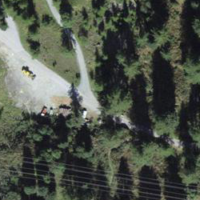
EUNIS habitat code: 43
Species observed at this site:
Adenostyles alliariae
Parus major
Pica pica
Sitta europaea
Nucifraga caryocatactes
Passer domesticus
Passer italiae
Tussilago farfara
Periparus ater